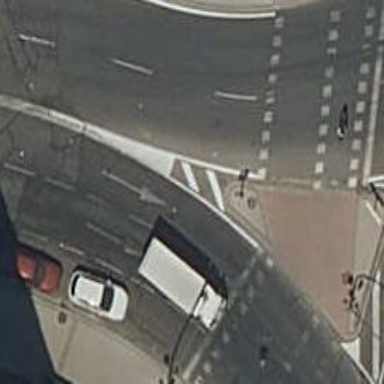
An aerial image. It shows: Kerb barrier.